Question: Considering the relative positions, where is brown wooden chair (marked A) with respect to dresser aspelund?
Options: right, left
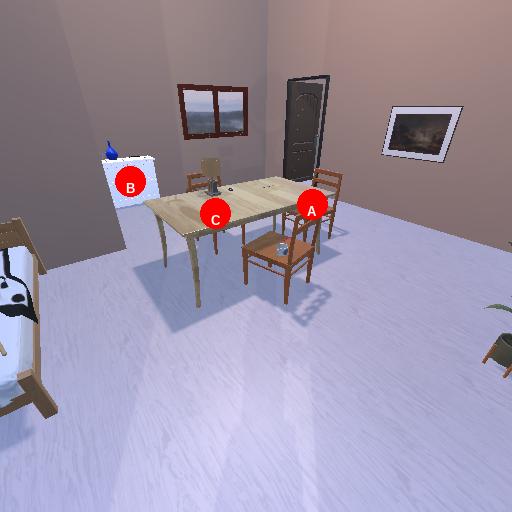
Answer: right